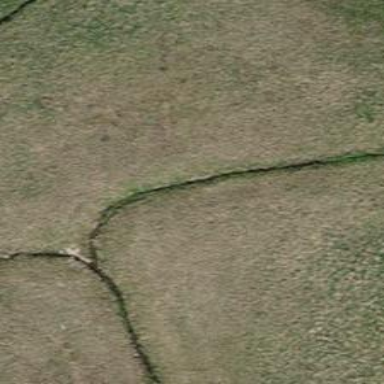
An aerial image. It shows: Ditch in the surroundings.